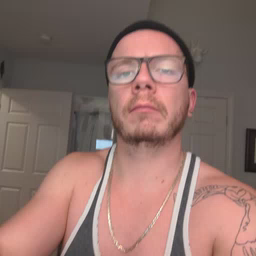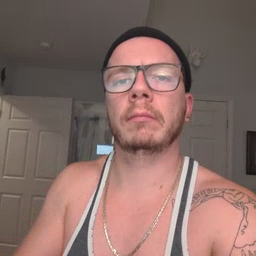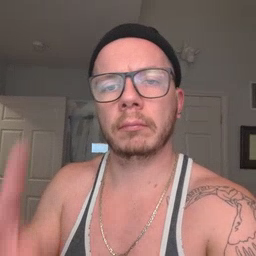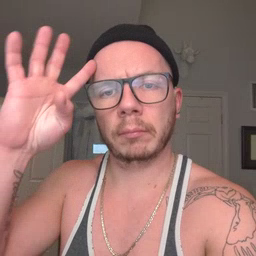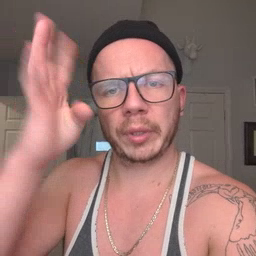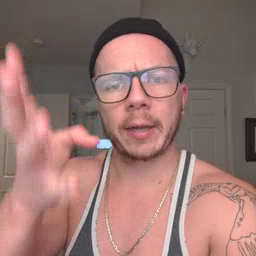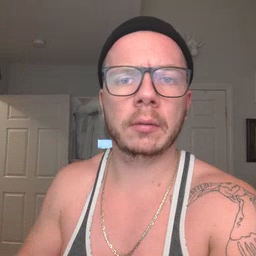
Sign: pretend